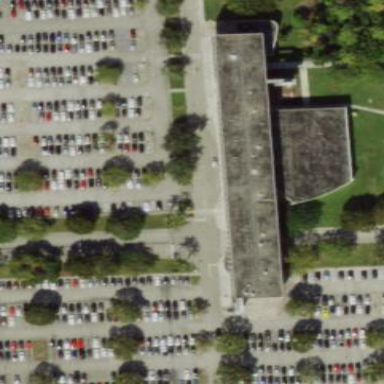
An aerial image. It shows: College building.